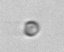
Label: nanoplankton_mix